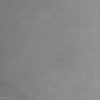
Label: dusty